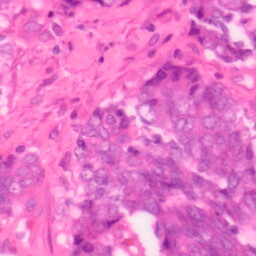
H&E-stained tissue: Colon